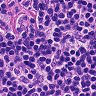
Metastatic tissue present: no